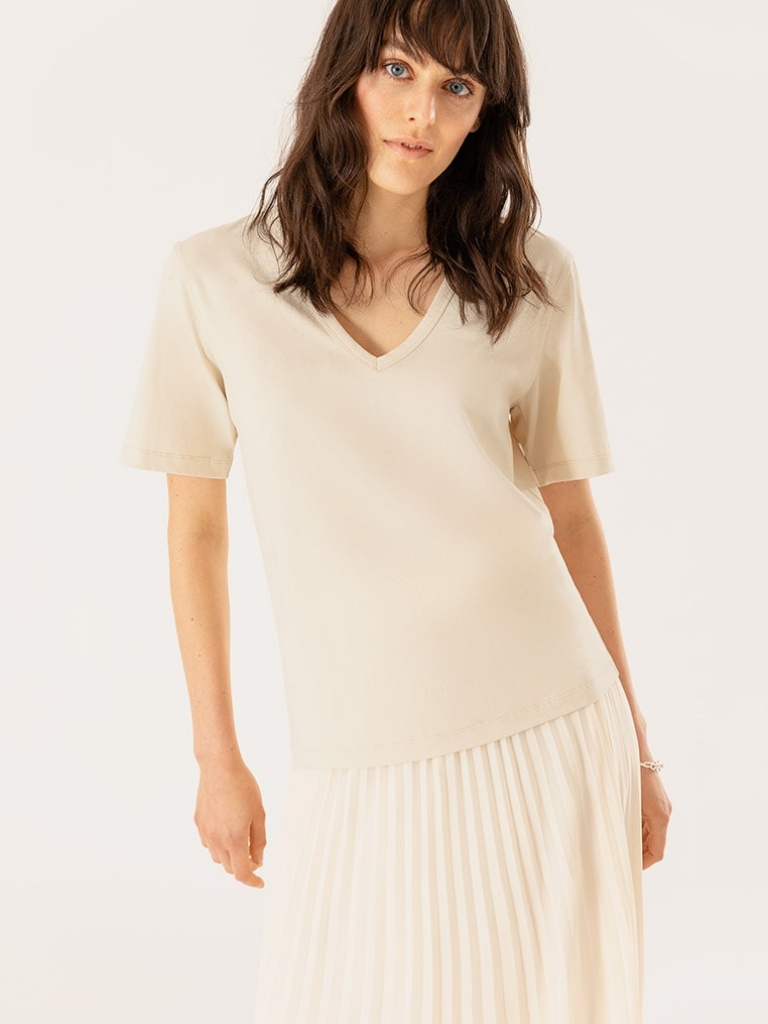
cotton relaxed short sleeve hip length Untucked v-neck t-shirt